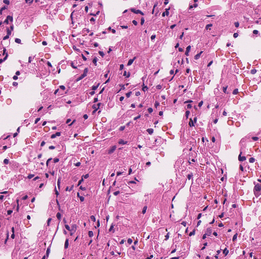
Tumor epithelial tissue: no
Tumor-associated stroma tissue: no
Normal tissue: yes